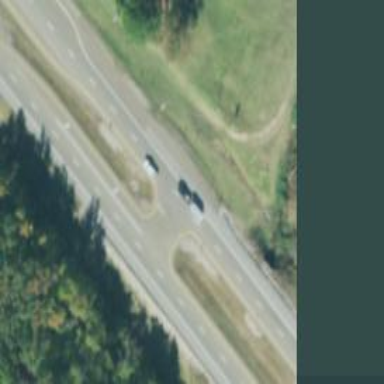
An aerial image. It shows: Asphalt trunk link road.